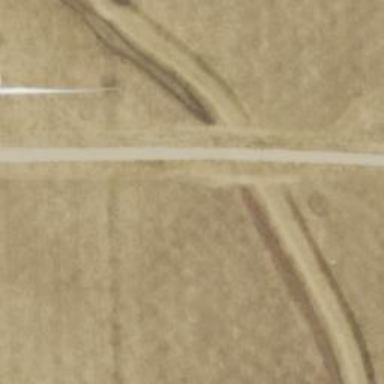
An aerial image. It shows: Road leading to wind farm area designated for service vehicles.